Milling tool wear sample.
Tool blade image: 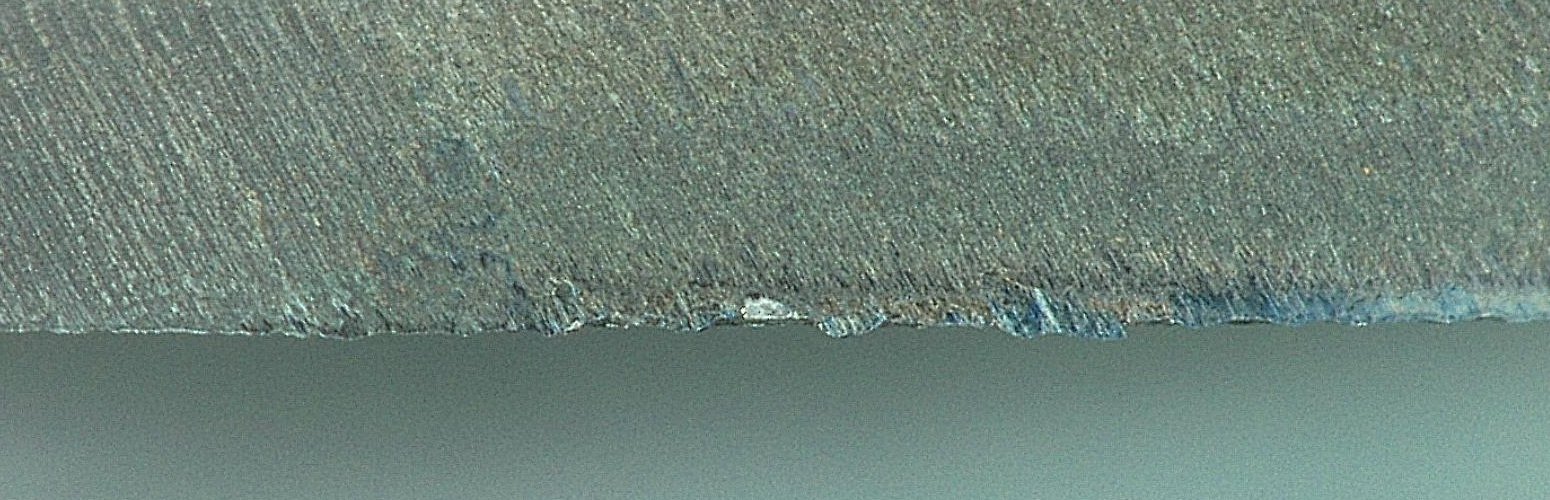
Chip image: 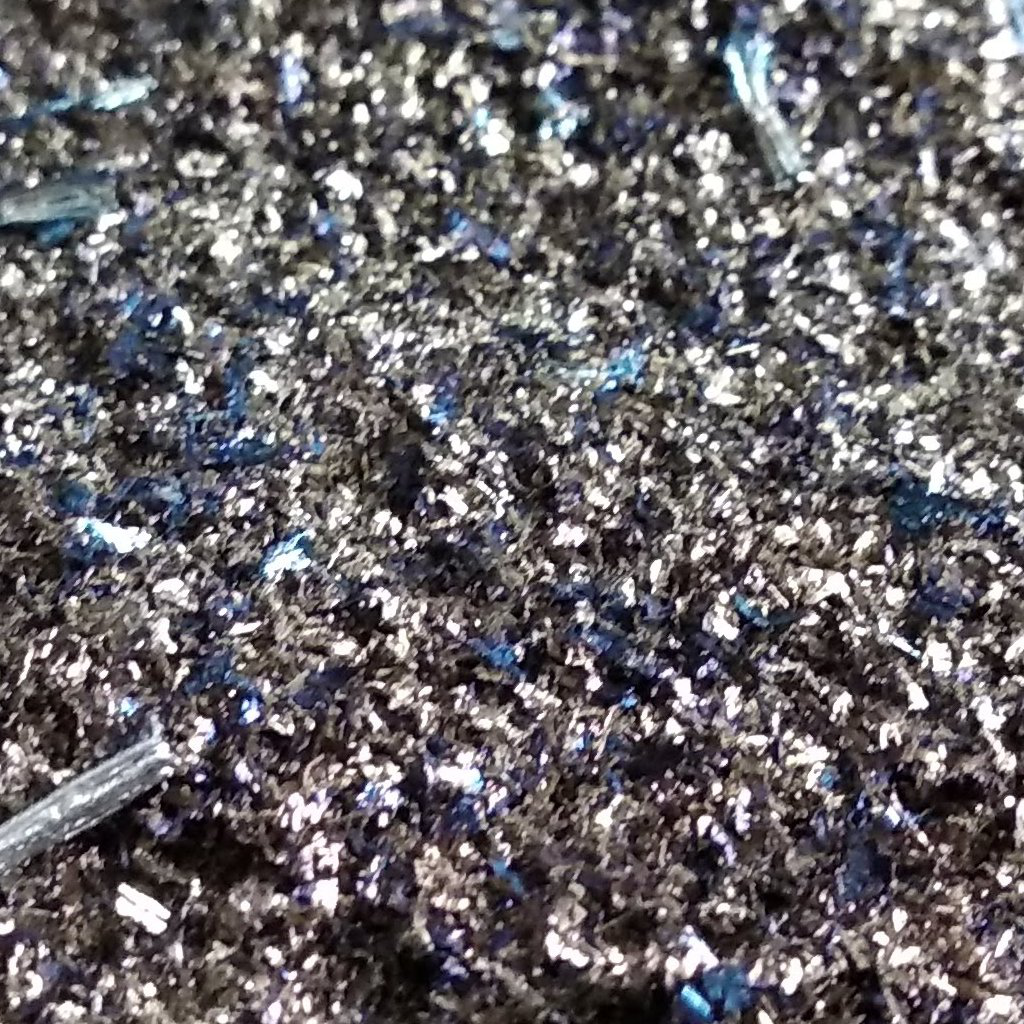
Workpiece image: 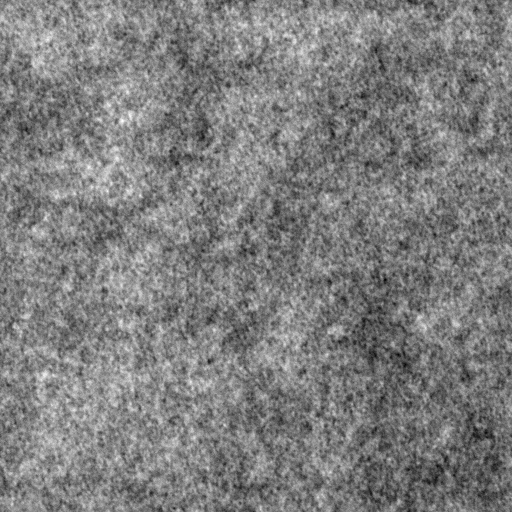
Tool wear state: used
Gaps: 0
Flank wear: 121.33
Overhang: 34.48
Force-signal Mel-spectrograms (X, Y, Z axes): 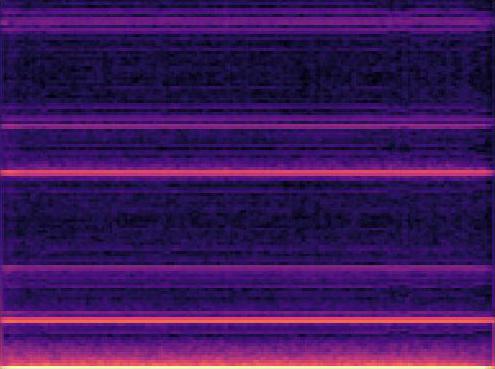 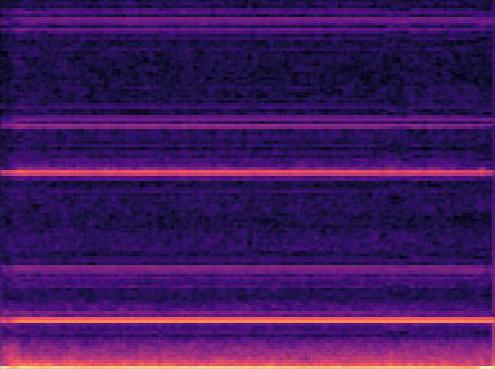 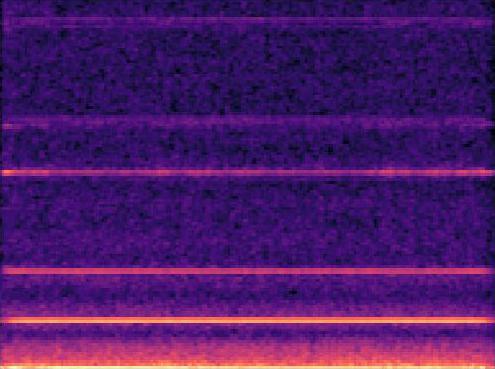
Force-signal scalograms (X, Y, Z axes): 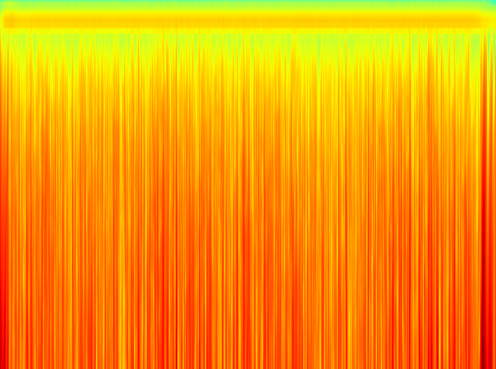 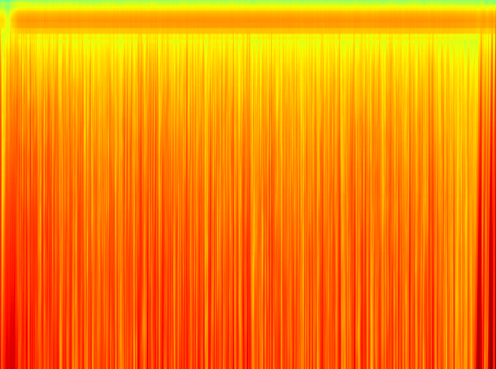 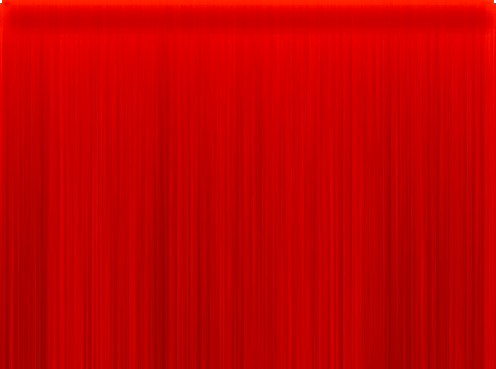
Force phase: accelerated_severe_wear